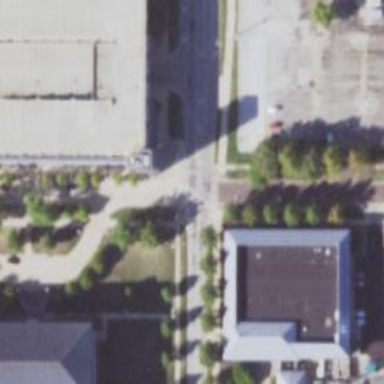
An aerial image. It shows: Unmarked crossing where path intersects with footway.